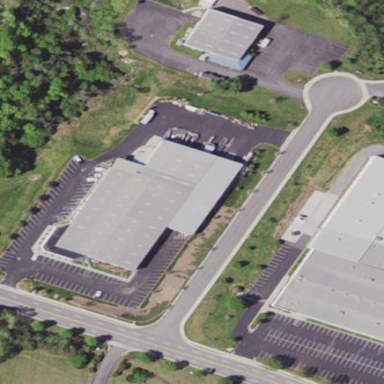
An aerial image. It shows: Industrial building.